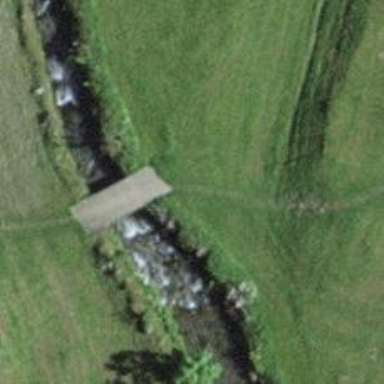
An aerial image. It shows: Gravel path on bridge with excellent trail visibility.